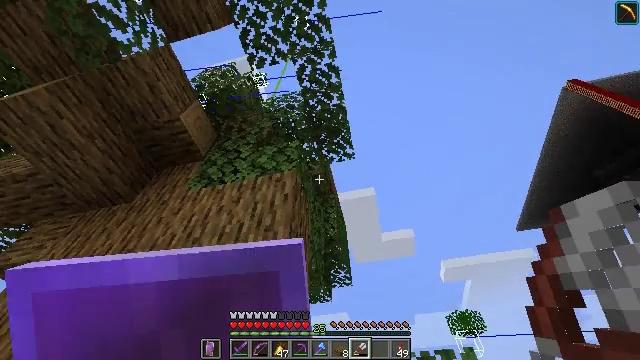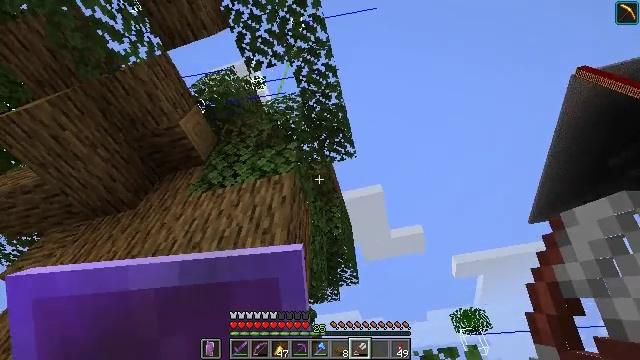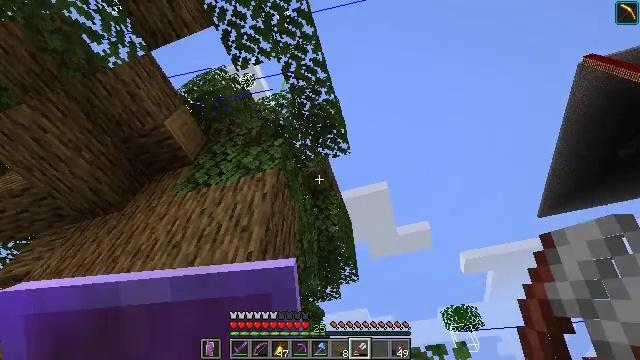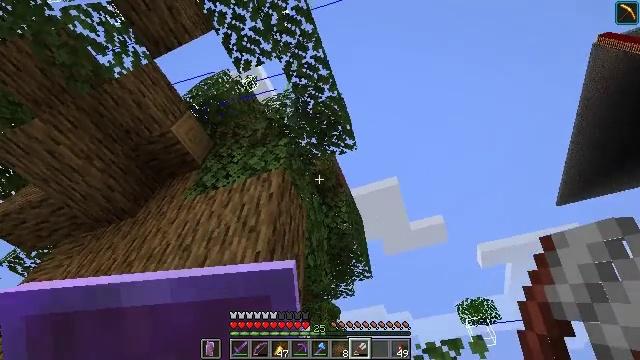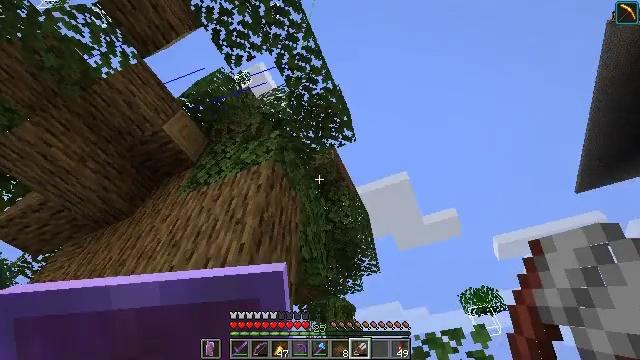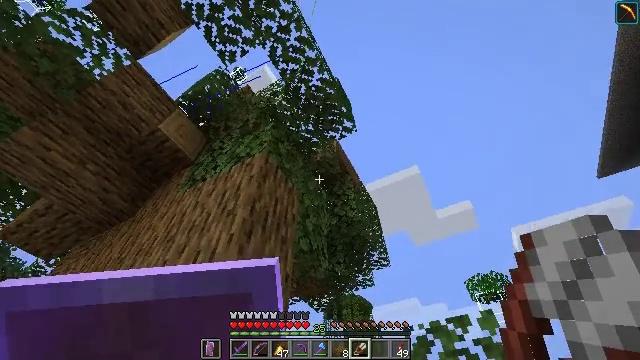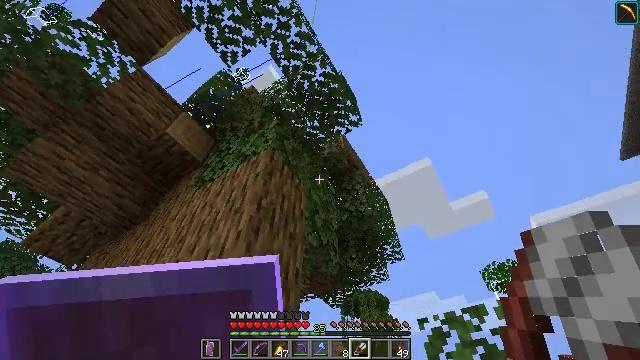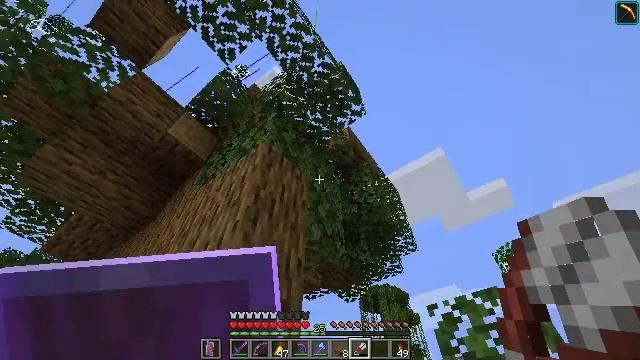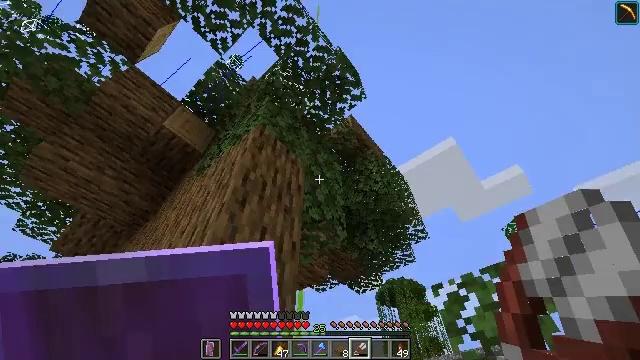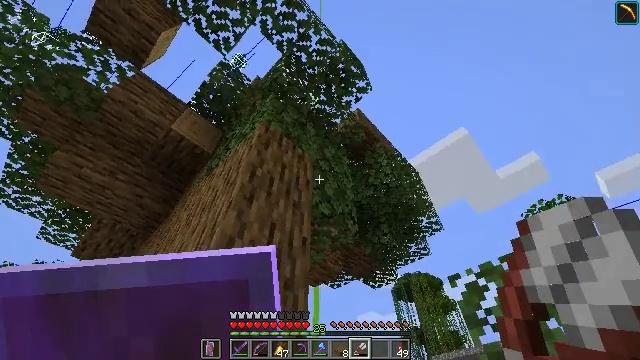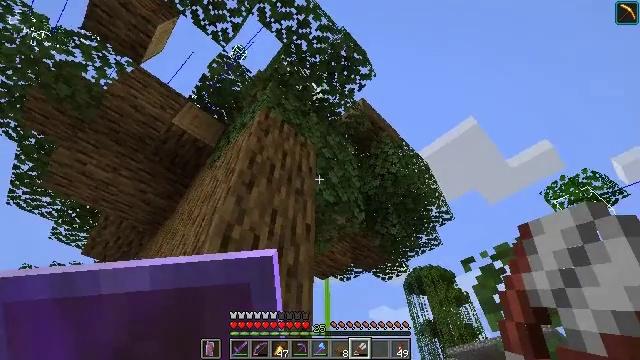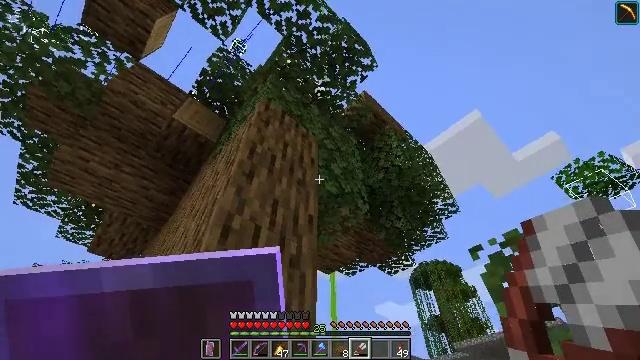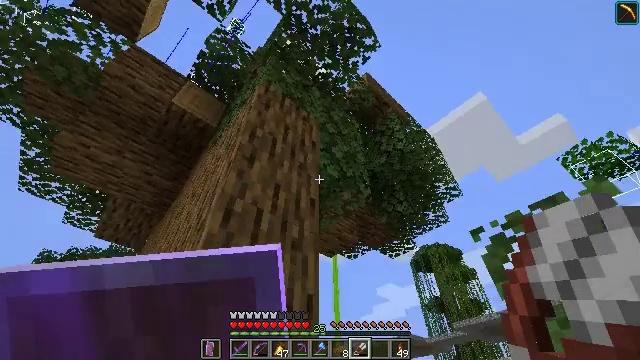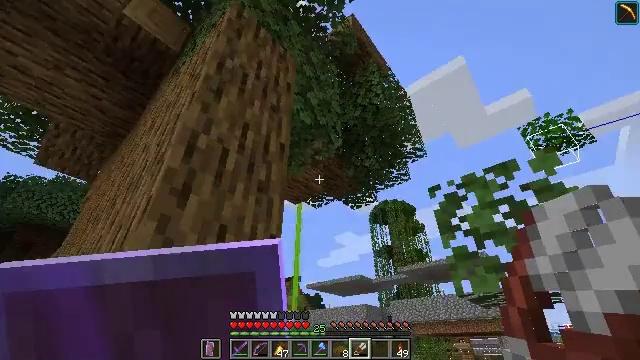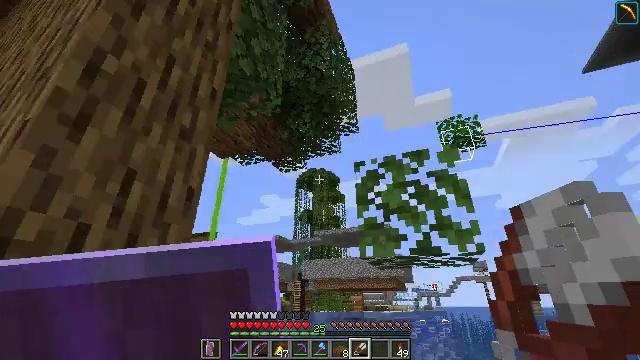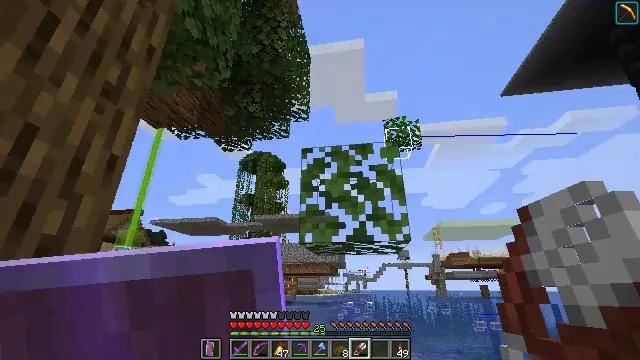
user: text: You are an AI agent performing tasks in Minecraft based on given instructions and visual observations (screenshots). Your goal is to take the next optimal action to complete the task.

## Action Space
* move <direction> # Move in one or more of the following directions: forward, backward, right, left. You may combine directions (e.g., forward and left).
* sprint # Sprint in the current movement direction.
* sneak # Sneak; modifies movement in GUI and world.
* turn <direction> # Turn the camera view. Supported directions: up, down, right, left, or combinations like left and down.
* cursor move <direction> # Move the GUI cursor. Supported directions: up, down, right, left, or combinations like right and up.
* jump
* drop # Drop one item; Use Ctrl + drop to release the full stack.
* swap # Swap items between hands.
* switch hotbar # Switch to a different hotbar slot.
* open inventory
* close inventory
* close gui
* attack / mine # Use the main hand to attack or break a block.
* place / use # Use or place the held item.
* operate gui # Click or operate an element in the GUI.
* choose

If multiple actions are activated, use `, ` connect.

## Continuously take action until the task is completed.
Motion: motion action
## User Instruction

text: Trim the tree by mining oak leaves.
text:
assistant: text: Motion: move forward and move right, turn left
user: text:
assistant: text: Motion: move forward and move right, turn left
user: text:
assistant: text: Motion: move forward and move right, turn left
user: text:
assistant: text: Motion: move forward and move right, turn left
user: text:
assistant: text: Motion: move forward and move right, turn left
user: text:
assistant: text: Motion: move forward and move right, turn left
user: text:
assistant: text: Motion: move forward and move right, turn left
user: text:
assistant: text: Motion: move forward, turn left
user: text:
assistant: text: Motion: move forward, turn left
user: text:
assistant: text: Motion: turn left
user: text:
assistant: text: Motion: turn left
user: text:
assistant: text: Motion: turn down
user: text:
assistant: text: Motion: turn right and down
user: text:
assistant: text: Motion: turn right and down
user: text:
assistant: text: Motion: turn right and down
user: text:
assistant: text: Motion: turn right
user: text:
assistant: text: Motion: no_op
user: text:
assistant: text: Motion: no_op
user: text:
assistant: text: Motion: no_op
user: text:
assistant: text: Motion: turn right and up
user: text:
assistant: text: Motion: no_op
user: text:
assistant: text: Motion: no_op
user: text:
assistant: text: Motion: no_op
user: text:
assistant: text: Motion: turn left, attack / mine
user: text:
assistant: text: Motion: attack / mine
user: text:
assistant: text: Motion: move forward, attack / mine
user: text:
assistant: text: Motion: move forward, attack / mine
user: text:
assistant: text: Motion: move forward, attack / mine
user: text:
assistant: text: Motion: attack / mine